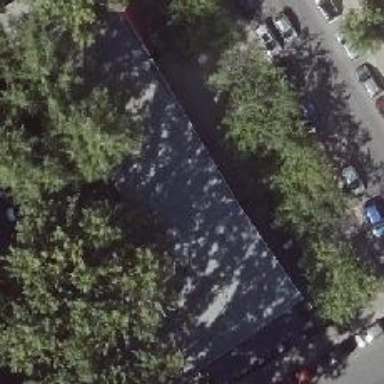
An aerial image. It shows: Café.